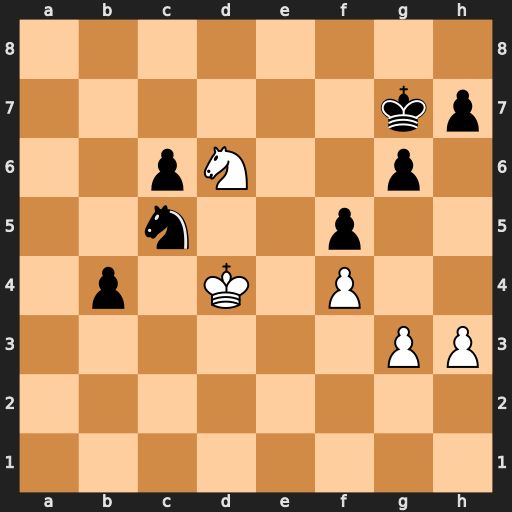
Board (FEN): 8/6kp/2pN2p1/2n2p2/1p1K1P2/6PP/8/8
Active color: w
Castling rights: -
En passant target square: -
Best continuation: Kxc5 b3 Nc4